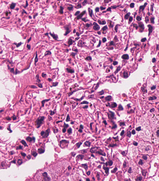
Tumor epithelial tissue: no
Tumor-associated stroma tissue: no
Normal tissue: yes